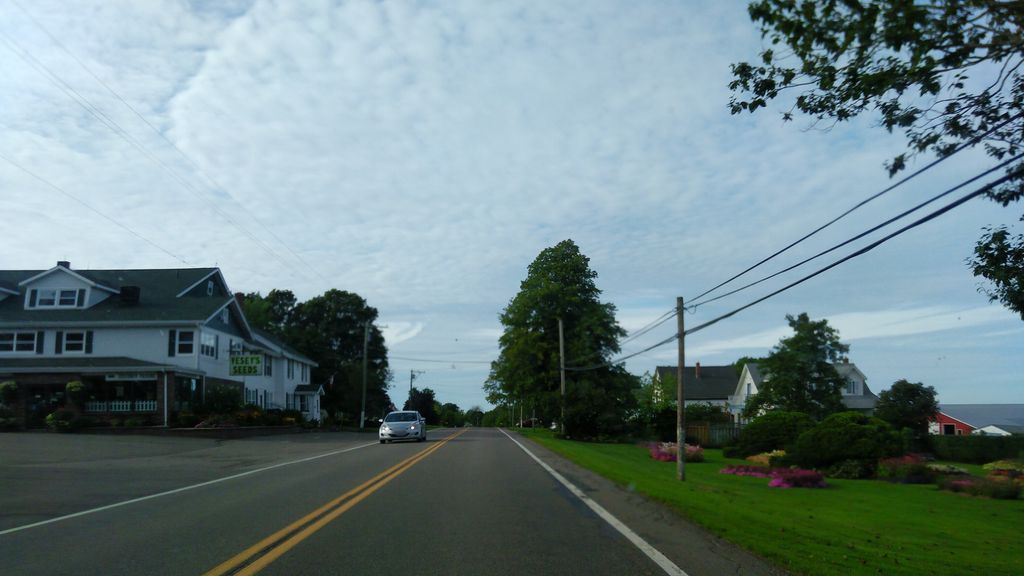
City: charlottetown